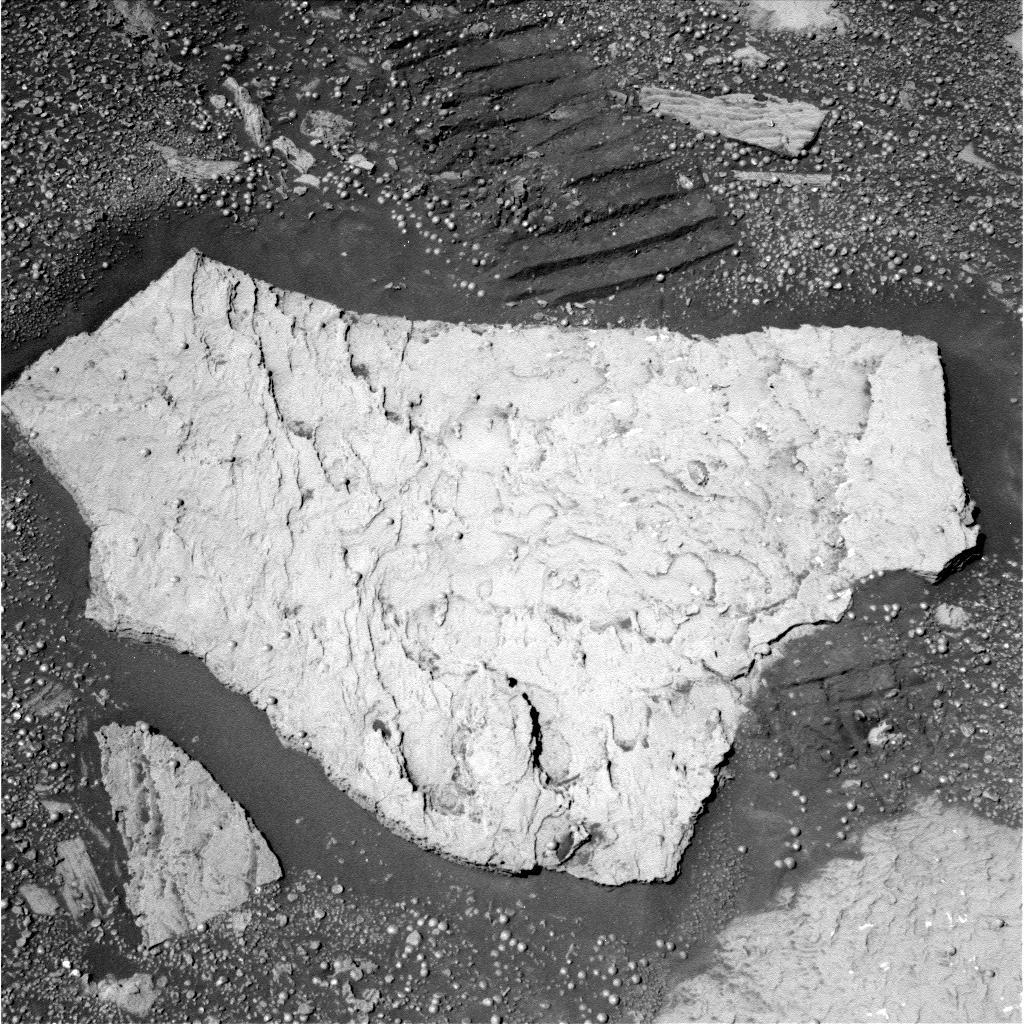
Terrain classes present: Bedrock, Gravel / Sand / Soil, Track